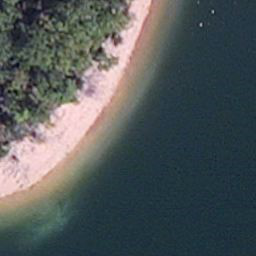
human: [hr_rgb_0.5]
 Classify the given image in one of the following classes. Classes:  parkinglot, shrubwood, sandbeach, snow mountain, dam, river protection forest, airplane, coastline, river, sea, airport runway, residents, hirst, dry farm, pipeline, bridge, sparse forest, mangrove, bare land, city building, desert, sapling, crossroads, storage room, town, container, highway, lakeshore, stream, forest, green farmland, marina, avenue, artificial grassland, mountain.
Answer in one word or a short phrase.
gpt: lakeshore